Question: I am trying to connect to SqlServer 2008r2 database whith Android.
It seems my connection string is not properly getting formed.
I am having following Error:
> com.microsoft.sqlserver.jdbc.SQLServerException: The connection to the
host 10.0.2.2, named instance 14graficali\mssqlserver20081433 failed.
Error: "java.net.SocketException: Permission denied". Verify the
server and instance names and check that no firewall is blocking UDP
traffic to port 1434. For SQL Server 2005 or later, verify that the
SQL Server Browser Service is running on the host.
My SqlInstance:

Connection String which i formed:
'''
String dbName = "AndroidDB";
String serverip="10.0.2.2";
String serverport="1433";
String url = "jdbc:sqlserver://"+serverip+"\14GRAFICALI\MSSQLSERVER2008"+serverport+";databaseName="+dbName+"";
'''
'''
public class MainActivity extends Activity {
String dbName = "AndroidDB";
String serverip="10.0.2.2";
String serverport="1433";
String url = "jdbc:sqlserver://"+serverip+"\14GRAFICALI\MSSQLSERVER2008"+serverport+";databaseName="+dbName+"";
@Override
protected void onCreate(Bundle savedInstanceState) {
super.onCreate(savedInstanceState);
setContentView(R.layout.activity_main);
TextView tvData=(TextView)findViewById(R.id.tvSelectedData);
try {
Class.forName("com.microsoft.sqlserver.jdbc.SQLServerDriver").newInstance();
Connection conn =DriverManager.getConnection(url);
Statement statement=conn.createStatement();
ResultSet resultSet=statement.executeQuery("select * from UserMaster");
while(resultSet.next()){
tvData.setText(" Data1 : "+resultSet.getString(1)+" Data 2 : "+resultSet.getNString(2));
}
} catch (Exception e) {
e.printStackTrace();
tvData.setText(e.getMessage());
}
}
@Override
public boolean onCreateOptionsMenu(Menu menu) {
// Inflate the menu; this adds items to the action bar if it is present.
getMenuInflater().inflate(R.menu.main, menu);
return true;
}
}
'''
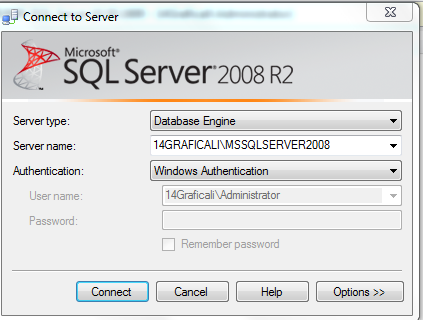
Answer: There are Few Steps That need to be foolwed in case when we are connecting Android to directly a SQLServer.
I have mentioned each and every detailed steps in my answer over here:
<URL>
Please follow the stages and i am sure you will overcome all the errors.